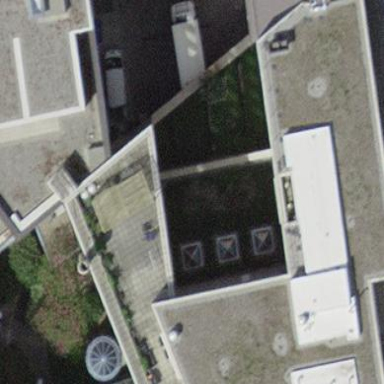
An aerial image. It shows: Office building.